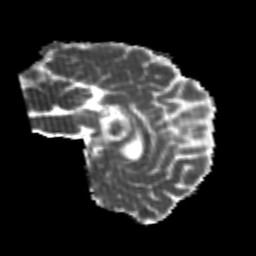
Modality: MD
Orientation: sagittal
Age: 24
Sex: male
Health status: healthy
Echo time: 0.074 s